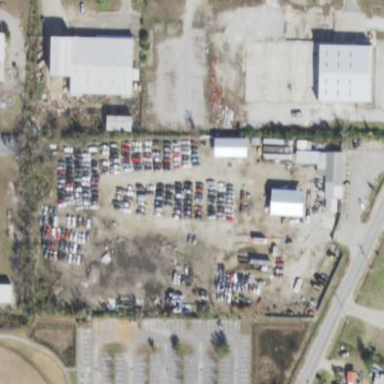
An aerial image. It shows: Scrap yard situated in industrial area.